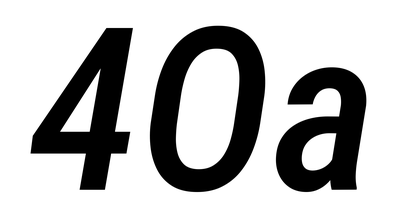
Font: Roboto-Italic_Condensed_Medium_Italic